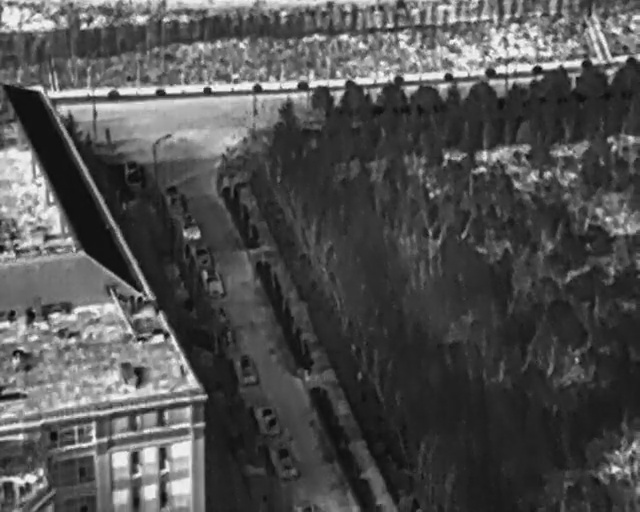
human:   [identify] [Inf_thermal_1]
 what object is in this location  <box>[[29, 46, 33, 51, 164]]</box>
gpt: <ref>1 small car at the center</ref>